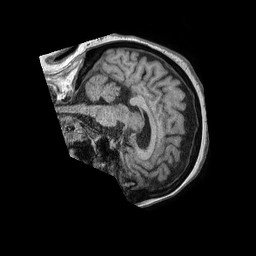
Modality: T1w
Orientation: sagittal
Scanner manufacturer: philips
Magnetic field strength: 1.5 T
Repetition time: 0.007683 s
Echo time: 0.003546 s